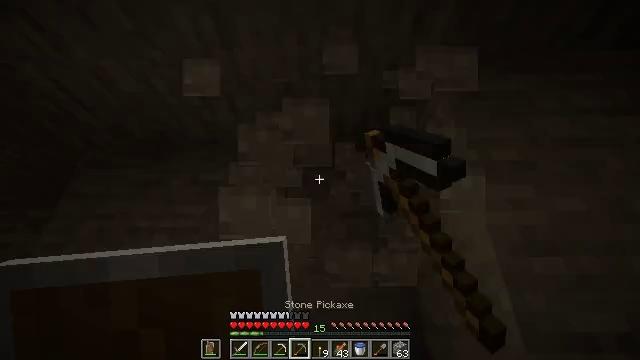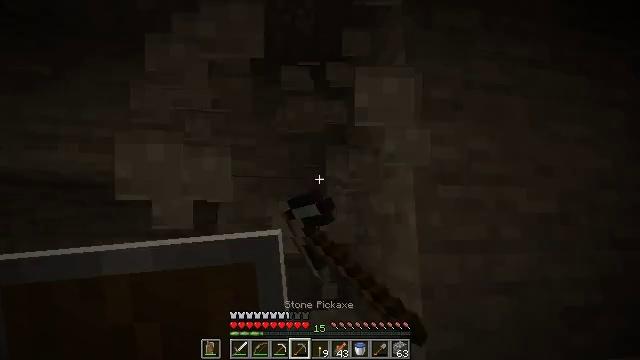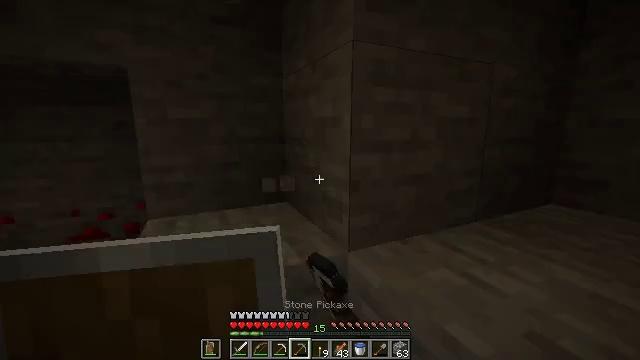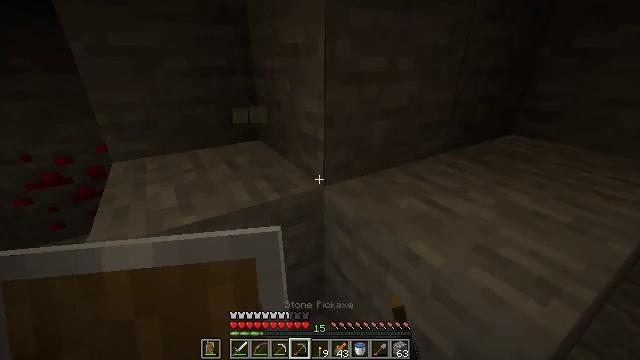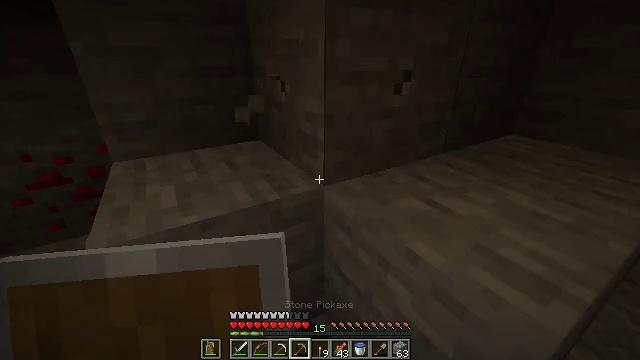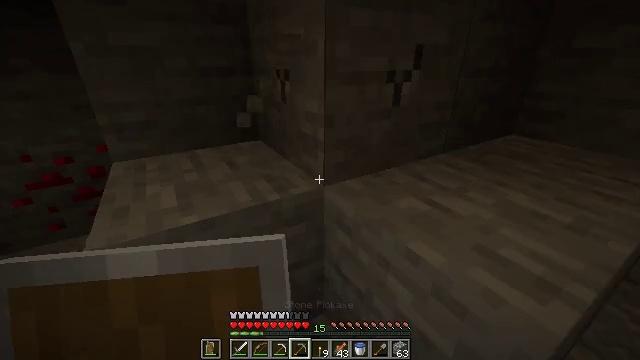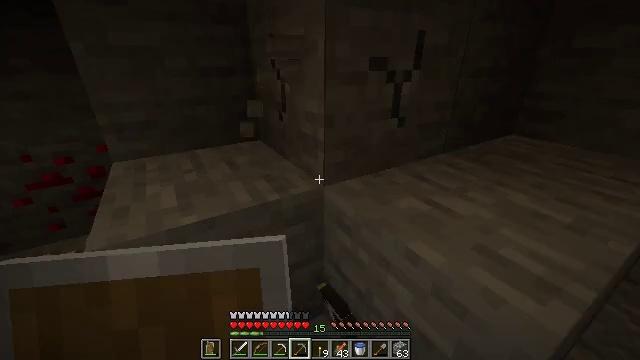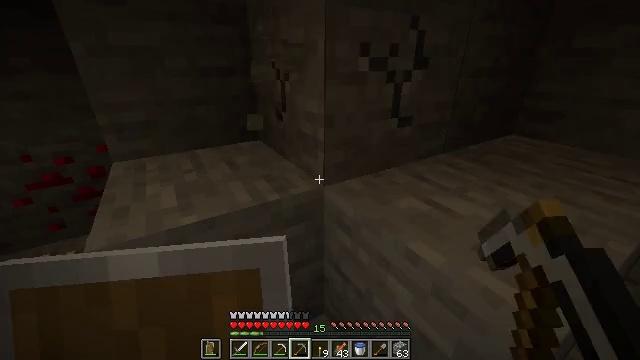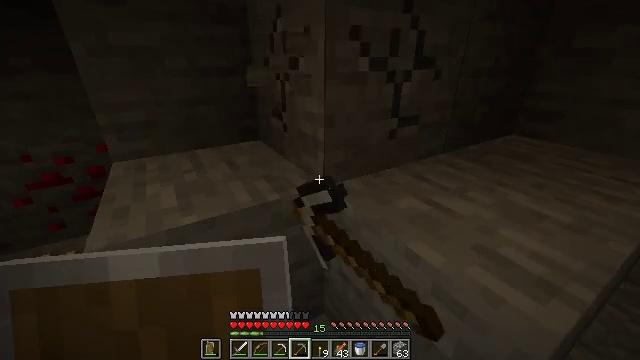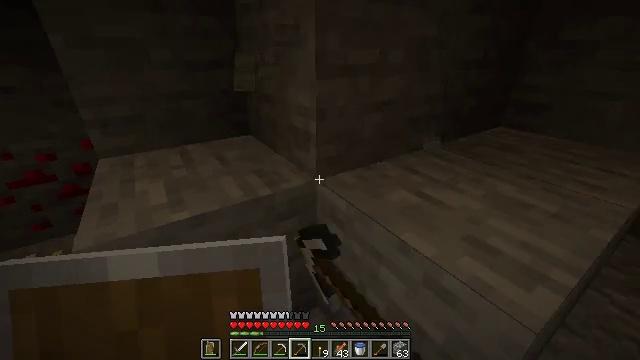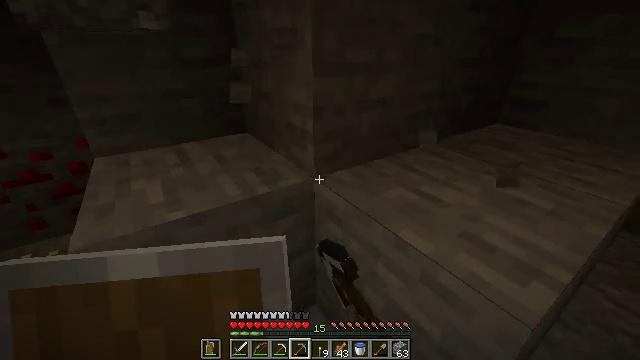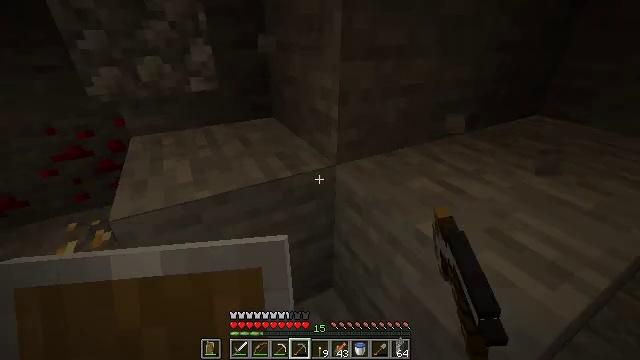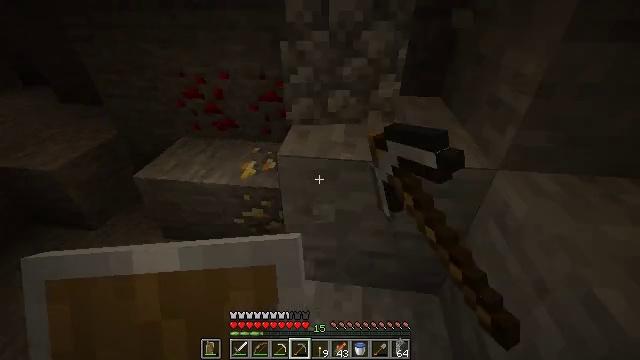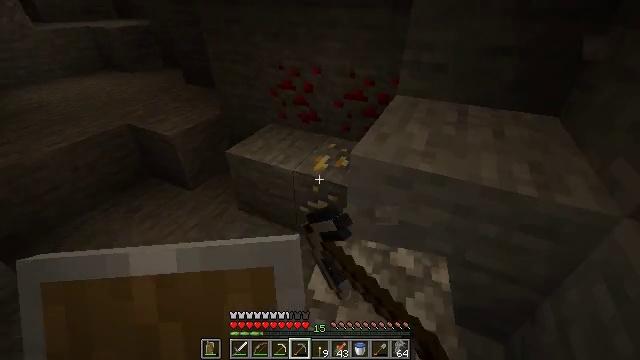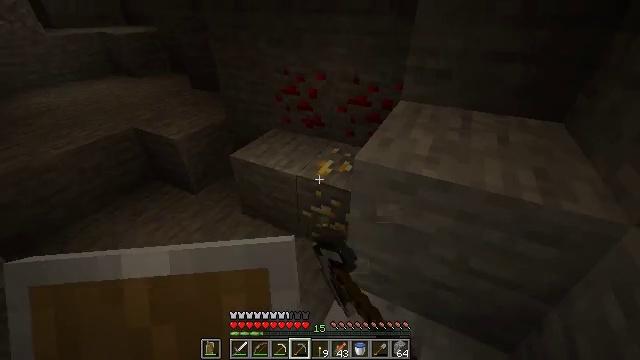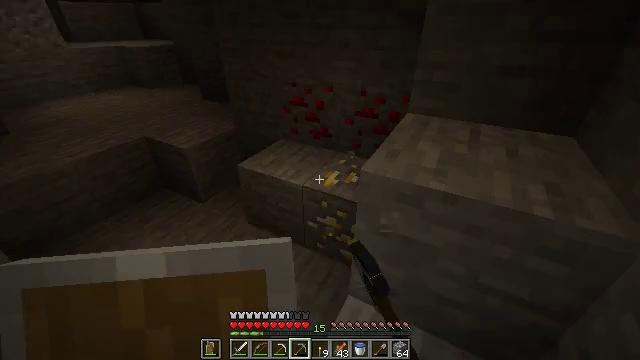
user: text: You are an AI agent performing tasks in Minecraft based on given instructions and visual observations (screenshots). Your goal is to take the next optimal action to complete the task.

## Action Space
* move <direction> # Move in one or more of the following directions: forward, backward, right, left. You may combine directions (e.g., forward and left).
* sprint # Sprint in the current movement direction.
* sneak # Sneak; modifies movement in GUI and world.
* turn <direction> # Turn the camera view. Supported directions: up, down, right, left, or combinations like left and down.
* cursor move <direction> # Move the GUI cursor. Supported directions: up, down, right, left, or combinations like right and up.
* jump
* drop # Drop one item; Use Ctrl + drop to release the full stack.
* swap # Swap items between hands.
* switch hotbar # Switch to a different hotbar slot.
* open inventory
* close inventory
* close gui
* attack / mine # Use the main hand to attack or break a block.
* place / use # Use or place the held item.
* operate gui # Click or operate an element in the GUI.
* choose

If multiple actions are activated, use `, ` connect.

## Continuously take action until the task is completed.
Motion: motion action
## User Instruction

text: Gather gold ore with a pickaxe.
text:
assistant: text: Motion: turn right and down, attack / mine
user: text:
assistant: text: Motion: turn right and down, attack / mine
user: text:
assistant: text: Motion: turn right and down, attack / mine
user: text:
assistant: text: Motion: attack / mine
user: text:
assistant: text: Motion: attack / mine
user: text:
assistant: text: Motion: attack / mine
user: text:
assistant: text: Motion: attack / mine
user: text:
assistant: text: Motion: attack / mine
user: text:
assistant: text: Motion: turn right and down, attack / mine
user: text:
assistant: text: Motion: attack / mine
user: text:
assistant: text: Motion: turn left and down, attack / mine
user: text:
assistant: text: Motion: turn left and down, attack / mine
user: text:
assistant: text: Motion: turn left, attack / mine
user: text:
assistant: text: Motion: turn up, attack / mine
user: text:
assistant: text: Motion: turn left and up, attack / mine
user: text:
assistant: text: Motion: no_op
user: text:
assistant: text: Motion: no_op
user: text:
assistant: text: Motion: turn up
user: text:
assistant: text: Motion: turn up
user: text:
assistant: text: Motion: no_op
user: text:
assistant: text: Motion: switch to hotbar 3
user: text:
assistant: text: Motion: switch to hotbar 3
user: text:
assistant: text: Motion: turn up, switch to hotbar 3
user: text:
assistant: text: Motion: no_op
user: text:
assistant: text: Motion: move forward
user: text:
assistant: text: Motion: move forward
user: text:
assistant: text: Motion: move forward, turn right and down
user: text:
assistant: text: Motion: move forward and move left, turn right and down
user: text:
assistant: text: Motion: move forward and move left, turn right and down
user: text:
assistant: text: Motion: move forward and move left, turn right and down